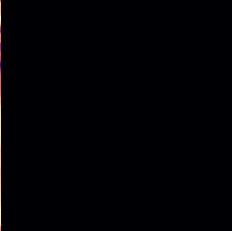
Sound class: Fire crackling